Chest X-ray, AP view. Patient: 69 years old, sex M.
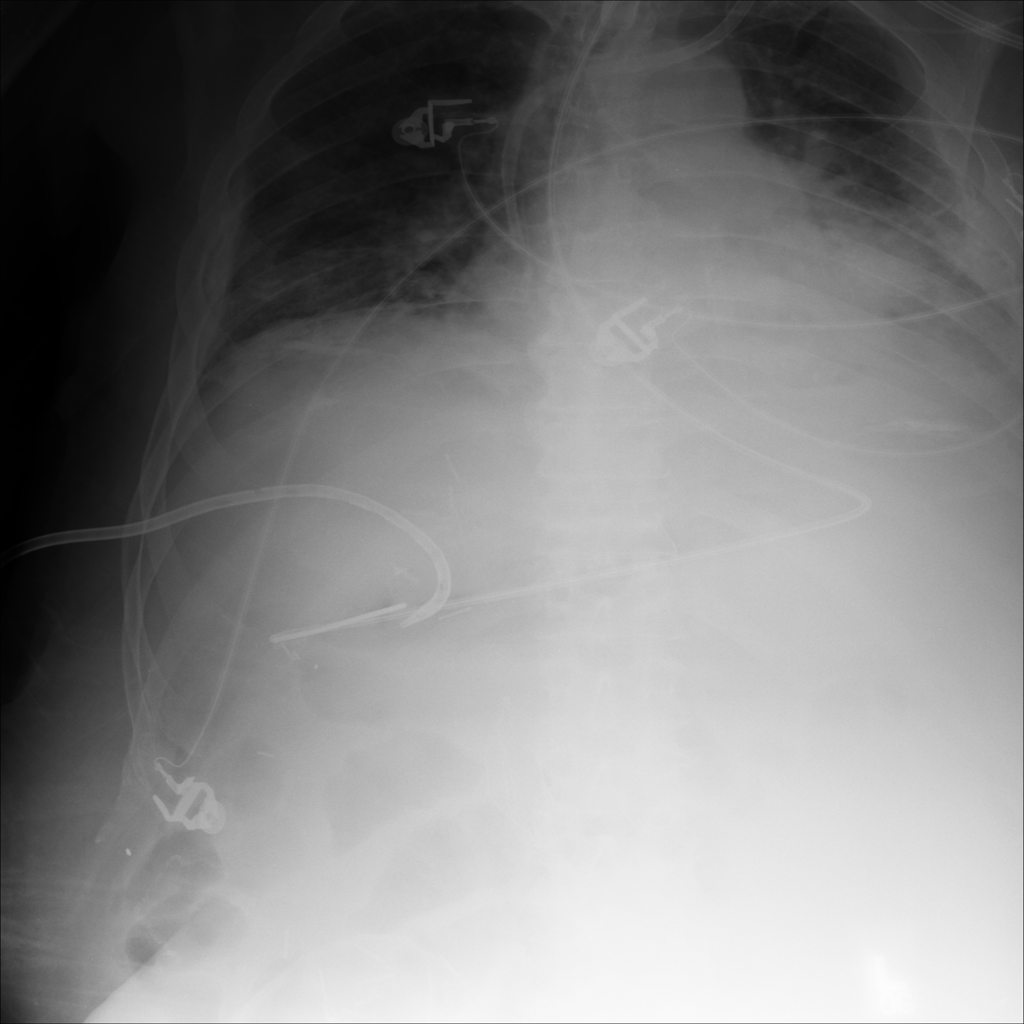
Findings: Atelectasis, Infiltration